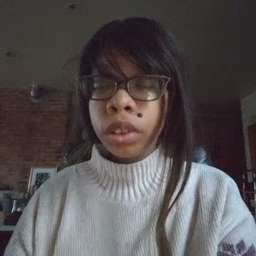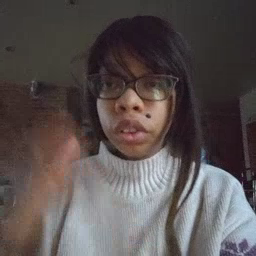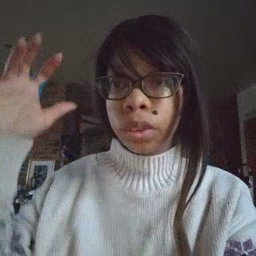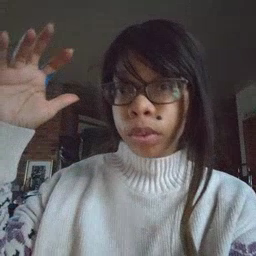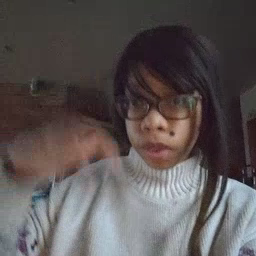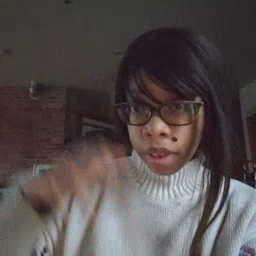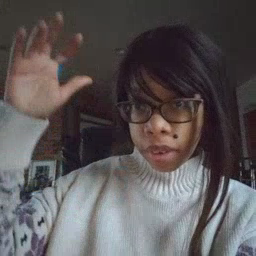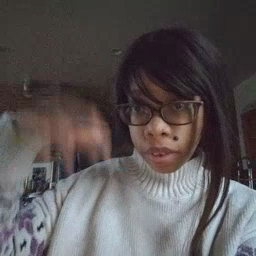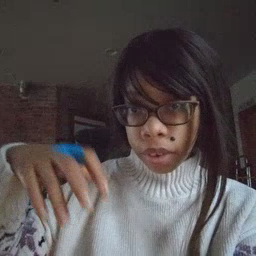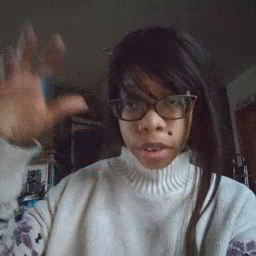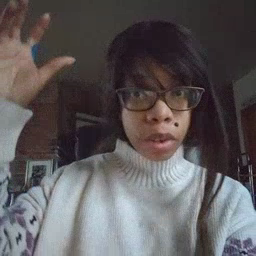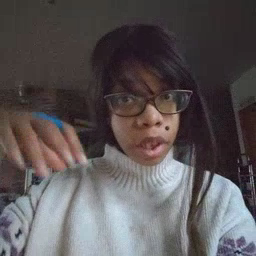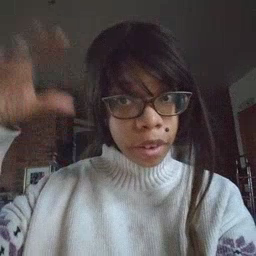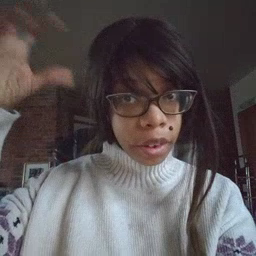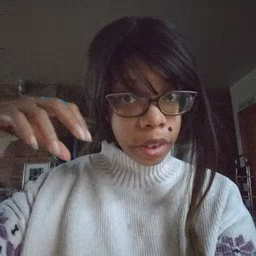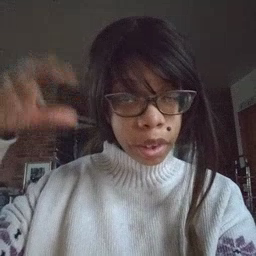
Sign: rain